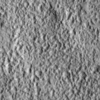
Label: not_dusty